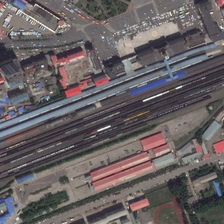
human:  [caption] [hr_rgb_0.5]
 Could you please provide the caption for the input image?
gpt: many trains stop at the station railway .

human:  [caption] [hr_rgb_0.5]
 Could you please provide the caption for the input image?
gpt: many trees are planted near the railway station .

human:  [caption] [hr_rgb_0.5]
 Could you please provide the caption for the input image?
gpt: many trains stop at the station railway .

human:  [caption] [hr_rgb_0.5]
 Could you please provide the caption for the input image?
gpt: many trees are planted near the railway station .

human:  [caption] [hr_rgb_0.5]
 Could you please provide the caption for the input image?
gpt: many trains stop at the station railway .